Question: I have a problem with the output of the conjoint function.
I have 5 attributes with 3 leveles on each attribute, but in the output, started with the second attribute on the third level, the result is NA and I don't know what can I do to fix the problem.
Here my code and the result of conjoint function (img. Output conjoint function).
Can you help me, please?
'''
alimentatie<-c("mancare gatita","fast food","amandoua in mod alternativ")
activitati<-c("regulat","de cateva ori pe luna","foarte rar")
bauturi<-c("evit cat de mult pot","oricat de des simt nevoia","ocazional")
odihna<-c("7-8 ore","4-6 ore","mai mult de 8 ore")
Recreere<-c("3-6","mai mult de 6","mai putin de 3")
factor_levels<-as.data.frame(c(alimentatie,activitati,bauturi,odihna,recreere))
colnames(factor_levels)<-"levels"
data<-expand.grid(alimentatie,activitati,bauturi,odihna,recreere)
colnames(data)<-c("Alimentatie","Activitati","Bauturi","Odihna","Recreere")
facdesign_full<-caFactorialDesign(data = data, type = "full")
encdesign_full<-caFactorialDesign(facdesign_full)
response<-read.table("cc.txt", sep=" ",header = T)
response<-as.data.frame(response)
conjoint_analysis<-Conjoint(response,encdesign_full,factor_levels)
'''
I coded each answer (a total of 59 answers) for the 5 questions with the values "0 1 and 2" as:
'''
Alimentatie: "mancare gatita" code 0, "fast food" code 1 ,"amandoua in mod alternativ" code 2;
Activitati: "regulat" code 0,"de cateva ori pe luna" code 1,"foarte rar" code 2;
Bauturi: "evit cat de mult pot" code 0,"oricat de des simt nevoia" code 1 ,"ocazional" code 2;
Odihna: "7-8 ore" code 0,"4-6 ore" code 1,"mai mult de 8 ore" code 2;
Recreere: "3-6" code 0,"mai mult de 6" code 1,"mai putin de 3" code 2
'''
I attached a photo (Data) with a part of the cc.csv file (because the txt file appears offset).
Data:
<URL>
'''
dput(rasps)
structure(list('Profil 1' = c(0L, 0L, 0L, 0L, 0L, 0L, 1L, 0L,
0L, 0L, 2L, 0L, 2L, 0L, 1L, 2L, 0L, 2L, 0L, 2L, 0L, 0L, 2L, 0L,
2L, 0L, 0L, 0L, 2L, 2L, 2L, 0L, 0L, 0L, 0L, 2L, 0L, 2L, 0L, 0L,
2L, 2L, 0L, 0L, 2L, 0L, 2L, 2L, 0L, 2L, 2L, 1L, 0L, 2L, 0L, 2L,
2L, 0L, 1L), 'Profil 2' = c(1L, 1L, 0L, 2L, 1L, 1L, 2L, 0L, 0L,
0L, 1L, 1L, 1L, 1L, 1L, 1L, 0L, 2L, 2L, 0L, 0L, 1L, 1L, 2L, 1L,
2L, 0L, 0L, 2L, 1L, 1L, 0L, 0L, 1L, 0L, 2L, 1L, 2L, 2L, 1L, 1L,
2L, 2L, 0L, 2L, 0L, 1L, 2L, 0L, 2L, 2L, 2L, 0L, 2L, 1L, 1L, 1L,
2L, 2L), 'Profil 3' = c(2L, 0L, 0L, 2L, 0L, 2L, 1L, 0L, 0L, 2L,
1L, 1L, 0L, 0L, 1L, 2L, 2L, 2L, 0L, 2L, 0L, 0L, 2L, 2L, 1L, 2L,
0L, 0L, 0L, 2L, 1L, 2L, 1L, 2L, 2L, 2L, 0L, 1L, 2L, 1L, 0L, 1L,
2L, 0L, 1L, 0L, 2L, 2L, 1L, 1L, 2L, 1L, 0L, 2L, 2L, 1L, 1L, 0L,
2L), 'Profil 4' = c(0L, 0L, 0L, 0L, 0L, 0L, 1L, 0L, 0L, 0L, 0L,
0L, 0L, 0L, 0L, 2L, 0L, 1L, 2L, 0L, 0L, 0L, 0L, 0L, 0L, 0L, 1L,
0L, 0L, 1L, 2L, 0L, 0L, 0L, 0L, 0L, 1L, 0L, 1L, 2L, 0L, 1L, 0L,
0L, 0L, 0L, 0L, 0L, 0L, 0L, 0L, 0L, 0L, 0L, 0L, 1L, 2L, 0L, 1L
), 'Profil 5' = c(0L, 1L, 2L, 0L, 0L, 2L, 0L, 2L, 2L, 2L, 2L,
0L, 0L, 0L, 1L, 2L, 0L, 2L, 2L, 2L, 2L, 2L, 2L, 2L, 2L, 0L, 2L,
0L, 2L, 1L, 0L, 0L, 2L, 2L, 0L, 0L, 2L, 2L, 1L, 1L, 1L, 0L, 0L,
2L, 0L, 1L, 0L, 0L, 2L, 2L, 2L, 2L, 0L, 2L, 0L, 0L, 0L, 2L, 2L
)), class = "data.frame", row.names = c(NA, 59L))
'''
<URL>
After updated the code:
<URL>
Output conjoint function:

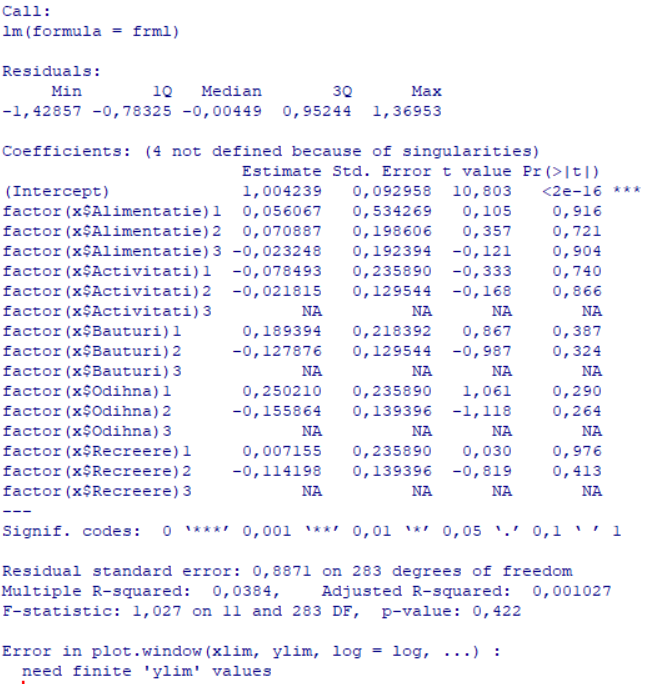
Answer: Your original code calls the 'caFactorialDesign' function twice, on two consecutive lines. Yet according to a 'conjoint' <URL>, 'caEncodedDesign' is
> the function [that] encodes the factorial design obtained using
caFactorialDesign function for the needs of conjoint module
functioning
Based on this, I believe one issue seems to be that your second 'caFactorialDesign' call is incorrect. You should probably instead call 'caEncodedDesign' to generate the'encdesign_full' object. So try adjusting your code to:
'''
# replace the line encdesign_full <- caFactorialDesign(facdesign_full) with
encdesign_full <- caEncodedDesign(facdesign_full)
'''
Also, here is your code re-written is a more compact and reproducible fashion:
'''
# load library
library(conjoint)
# combinations of levels
data <- expand.grid(
alimentatie = c("mancare gatita","fast food","amandoua in mod alternativ"),
activitati = c("regulat","de cateva ori pe luna","foarte rar"),
bauturi = c("evit cat de mult pot","oricat de des simt nevoia","ocazional"),
odihna = c("7-8 ore","4-6 ore","mai mult de 8 ore"),
recreere = c("3-6","mai mult de 6","mai putin de 3"))
# profile
facdesign_full <- caFactorialDesign(data = data, type = "full")
profile <- caEncodedDesign(facdesign_full)
# level names
levelnames <- data.frame(
levels = c("mancare gatita","fast food","amandoua in mod alternativ",
"regulat","de cateva ori pe luna","foarte rar","evit cat de mult pot",
"oricat de des simt nevoia","ocazional", "7-8 ore","4-6 ore",
"mai mult de 8 ore","3-6","mai mult de 6","mai putin de 3")
)
# preferences
response <- structure(list(alimentatie = c(0L, 0L, 0L, 0L, 0L, 0L, 1L, 0L,
0L, 0L, 2L, 0L, 2L, 0L, 1L, 2L, 0L, 2L, 0L, 2L, 0L, 0L, 2L, 0L,
2L, 0L, 0L, 0L, 2L, 2L, 2L, 0L, 0L, 0L, 0L, 2L, 0L, 2L, 0L, 0L,
2L, 2L, 0L, 0L, 2L, 0L, 2L, 2L, 0L, 2L, 2L, 1L, 0L, 2L, 0L, 2L,
2L, 0L, 1L), activitati = c(1L, 1L, 0L, 2L, 1L, 1L, 2L, 0L, 0L,
0L, 1L, 1L, 1L, 1L, 1L, 1L, 0L, 2L, 2L, 0L, 0L, 1L, 1L, 2L, 1L,
2L, 0L, 0L, 2L, 1L, 1L, 0L, 0L, 1L, 0L, 2L, 1L, 2L, 2L, 1L, 1L,
2L, 2L, 0L, 2L, 0L, 1L, 2L, 0L, 2L, 2L, 2L, 0L, 2L, 1L, 1L, 1L,
2L, 2L), bauturi = c(2L, 0L, 0L, 2L, 0L, 2L, 1L, 0L, 0L, 2L,
1L, 1L, 0L, 0L, 1L, 2L, 2L, 2L, 0L, 2L, 0L, 0L, 2L, 2L, 1L, 2L,
0L, 0L, 0L, 2L, 1L, 2L, 1L, 2L, 2L, 2L, 0L, 1L, 2L, 1L, 0L, 1L,
2L, 0L, 1L, 0L, 2L, 2L, 1L, 1L, 2L, 1L, 0L, 2L, 2L, 1L, 1L, 0L,
2L), odihna = c(0L, 0L, 0L, 0L, 0L, 0L, 1L, 0L, 0L, 0L, 0L, 0L,
0L, 0L, 0L, 2L, 0L, 1L, 2L, 0L, 0L, 0L, 0L, 0L, 0L, 0L, 1L, 0L,
0L, 1L, 2L, 0L, 0L, 0L, 0L, 0L, 1L, 0L, 1L, 2L, 0L, 1L, 0L, 0L,
0L, 0L, 0L, 0L, 0L, 0L, 0L, 0L, 0L, 0L, 0L, 1L, 2L, 0L, 1L),
recreere = c(0L, 1L, 2L, 0L, 0L, 2L, 0L, 2L, 2L, 2L, 2L,
0L, 0L, 0L, 1L, 2L, 0L, 2L, 2L, 2L, 2L, 2L, 2L, 2L, 2L, 0L,
2L, 0L, 2L, 1L, 0L, 0L, 2L, 2L, 0L, 0L, 2L, 2L, 1L, 1L, 1L,
0L, 0L, 2L, 0L, 1L, 0L, 0L, 2L, 2L, 2L, 2L, 0L, 2L, 0L, 0L,
0L, 2L, 2L)), class = "data.frame", row.names = c(NA, -59L))
'''
Notice that by specifying a "full" design, the 'profile' object has 243 rows, while your 'response' object has only 59:
'''
dim(profile)
[1] 243 5
dim(response)
[1] 59 5
'''
This seems to confuse the 'Conjoint' function, I presume because it is looking for 243 rows of data in the 'response' object.
In fact, if you append 184 rows of simulated data to the 'response' object, 'Conjoint' seems to produce the desired result:
'''
# simulated response data
set.seed(1)
response_sim <- data.frame(alimentatie = sample(0:2, 184, replace = T),
activitati = sample(0:2, 184, replace = T),
bauturi = sample(0:2, 184, replace = T),
odihna = sample(0:2, 184, replace = T),
recreere = sample(0:2, 184, replace = T))
# append simulated preferences
response_n243 <- rbind(response, response_sim)
# run
Conjoint(response_n243,profile, levelnames)
'''
<URL>
Your issue appears to result from having less data in your 'response' object than is required to run a "full" factorial design. It seems like you may need to provide more 'response' data, or re-consider your design, with special attention given to the 'type' argument of 'caFactorialDesign'. A "fractional" design might be an alternative.